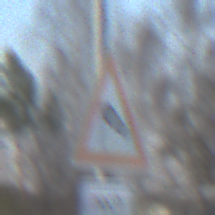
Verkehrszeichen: SeitenwindVonLinks
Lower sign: LaengeEinerStrecke3
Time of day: SunriseSunset
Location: Outdoor (Suburban)
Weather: PartlyCloudy
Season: Winter
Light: Natural